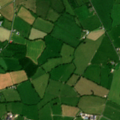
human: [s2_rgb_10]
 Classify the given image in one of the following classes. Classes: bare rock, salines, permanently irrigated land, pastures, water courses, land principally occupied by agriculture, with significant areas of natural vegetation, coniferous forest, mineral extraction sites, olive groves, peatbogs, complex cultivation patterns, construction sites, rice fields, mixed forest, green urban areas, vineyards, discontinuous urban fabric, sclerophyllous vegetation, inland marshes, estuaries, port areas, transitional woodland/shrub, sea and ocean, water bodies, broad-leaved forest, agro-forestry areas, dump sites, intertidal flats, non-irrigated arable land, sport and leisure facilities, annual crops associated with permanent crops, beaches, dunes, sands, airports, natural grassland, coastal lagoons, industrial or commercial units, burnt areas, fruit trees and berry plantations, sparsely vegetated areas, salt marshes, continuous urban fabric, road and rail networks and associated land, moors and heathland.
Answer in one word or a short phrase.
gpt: pastures